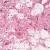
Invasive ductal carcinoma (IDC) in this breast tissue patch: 0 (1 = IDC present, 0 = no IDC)